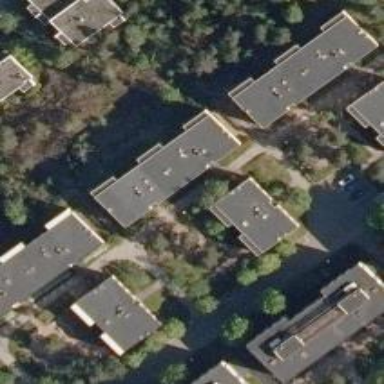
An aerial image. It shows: Building with yellow tar paper roof.